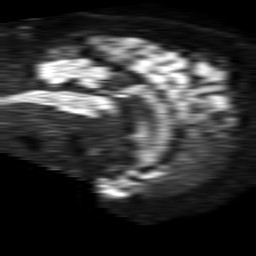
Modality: TRACE
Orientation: sagittal
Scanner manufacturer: philips
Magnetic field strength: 1.5 T
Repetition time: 4.6 s
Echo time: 0.08517 s